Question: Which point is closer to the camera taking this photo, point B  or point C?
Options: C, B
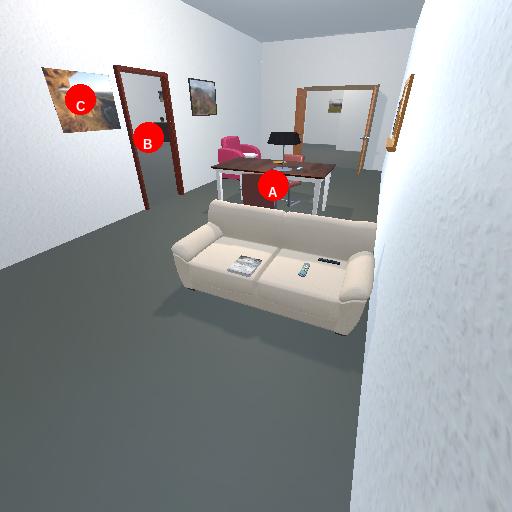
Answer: C